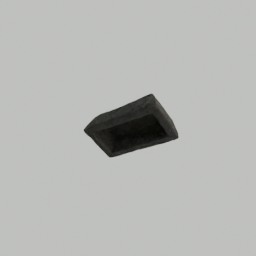
Label: appliances